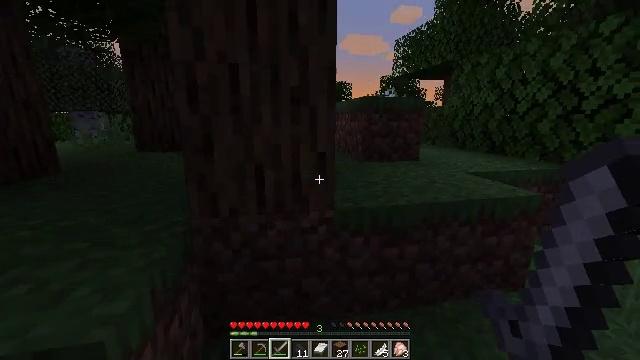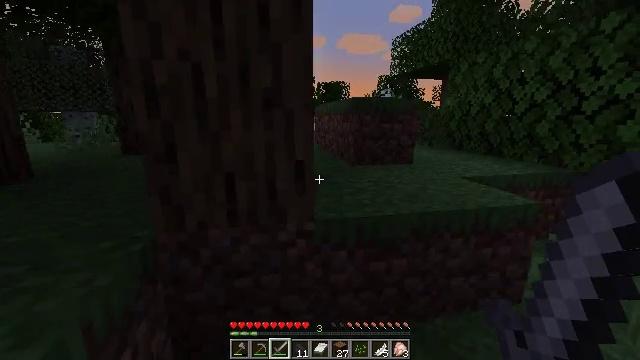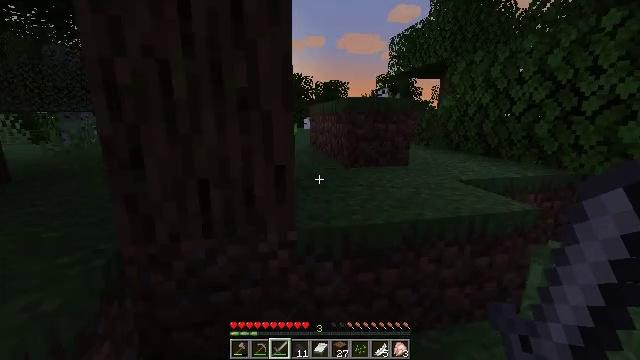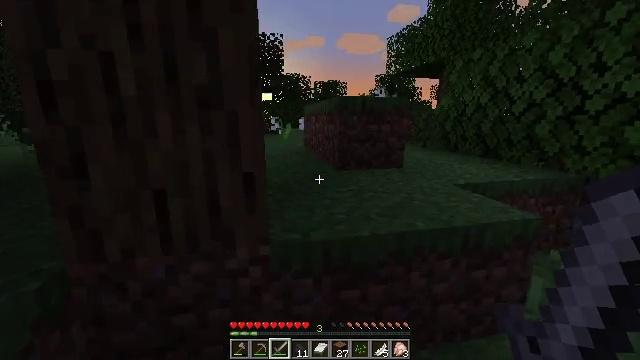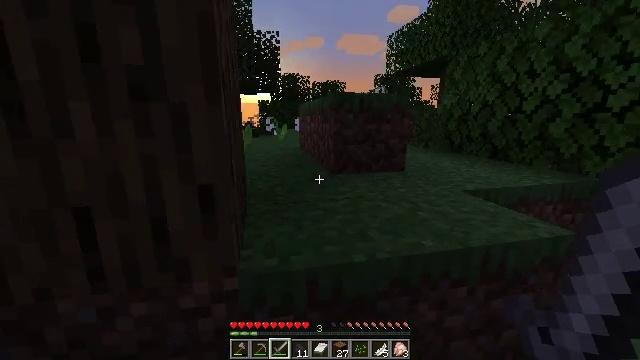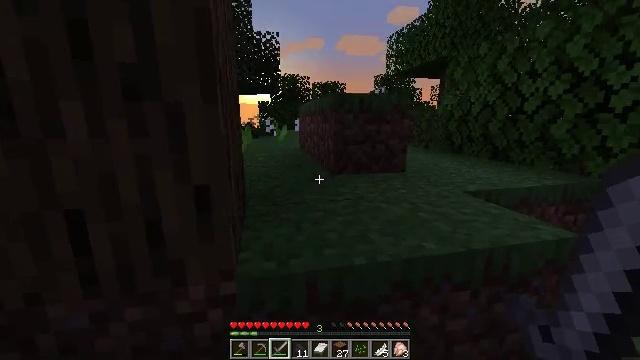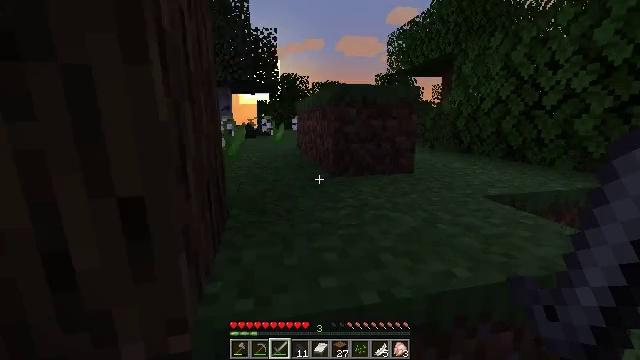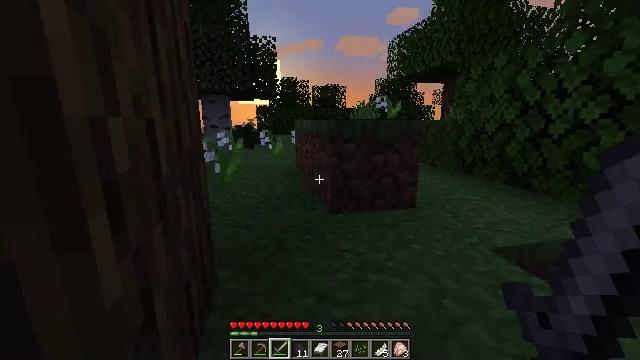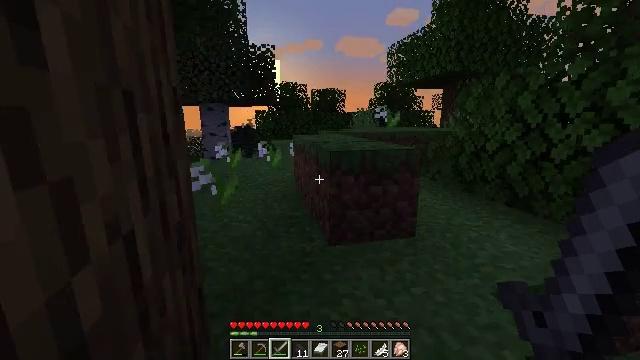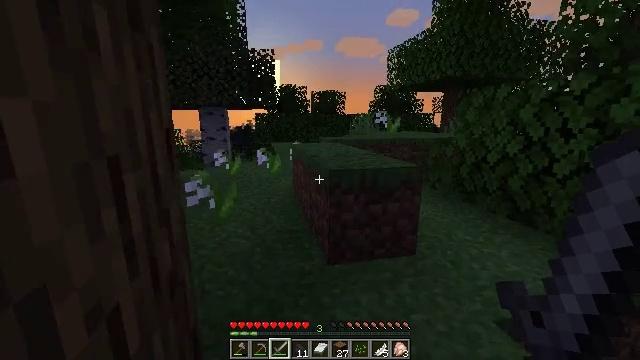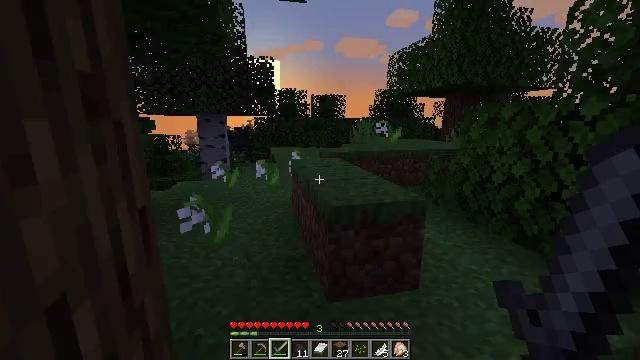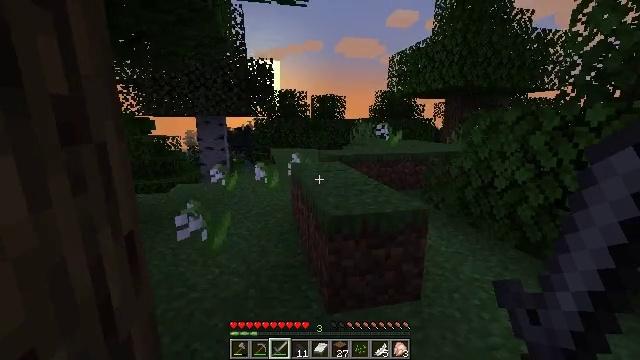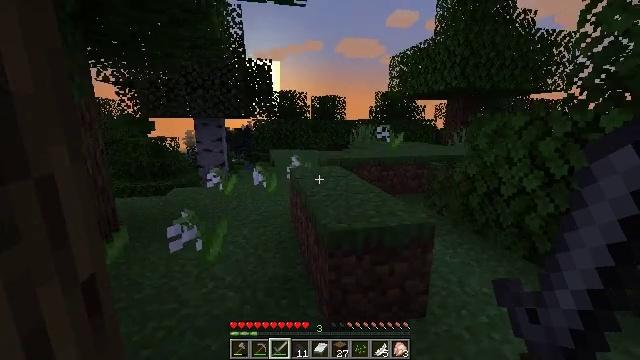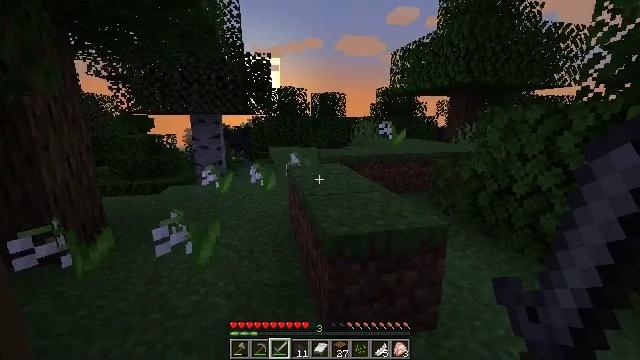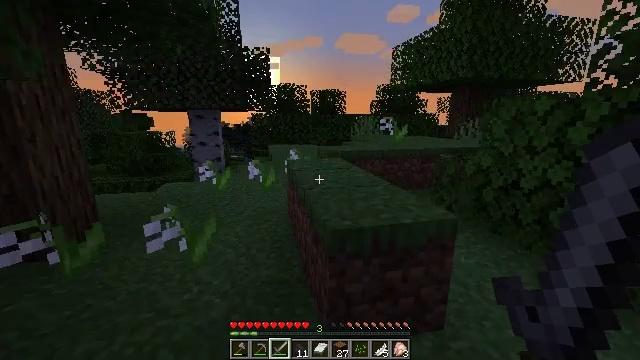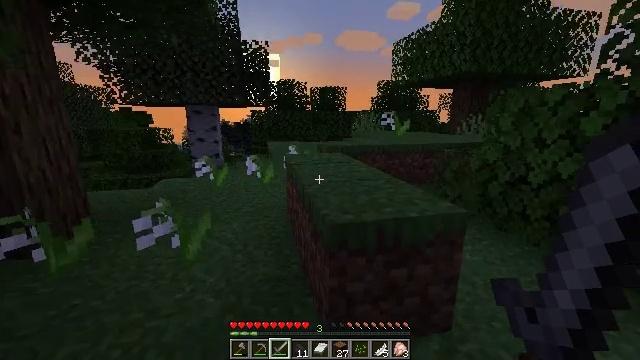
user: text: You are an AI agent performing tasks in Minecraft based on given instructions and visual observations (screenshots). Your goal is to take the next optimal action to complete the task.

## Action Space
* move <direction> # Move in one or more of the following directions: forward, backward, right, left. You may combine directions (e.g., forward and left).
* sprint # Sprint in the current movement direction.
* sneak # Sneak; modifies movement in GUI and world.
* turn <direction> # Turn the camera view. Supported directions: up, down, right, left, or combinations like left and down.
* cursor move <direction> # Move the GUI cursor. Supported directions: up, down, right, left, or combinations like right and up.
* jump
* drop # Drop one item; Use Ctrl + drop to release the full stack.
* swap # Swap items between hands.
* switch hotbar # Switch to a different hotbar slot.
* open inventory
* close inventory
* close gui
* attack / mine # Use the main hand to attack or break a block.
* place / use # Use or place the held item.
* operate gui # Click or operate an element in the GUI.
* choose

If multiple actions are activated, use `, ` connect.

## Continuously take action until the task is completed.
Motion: motion action
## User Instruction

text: Mine a lily of the valley.
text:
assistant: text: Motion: move forward and move right
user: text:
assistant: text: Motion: move forward and move right
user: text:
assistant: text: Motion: move forward
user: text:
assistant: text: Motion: move forward
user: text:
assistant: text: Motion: move forward
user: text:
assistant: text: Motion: move forward
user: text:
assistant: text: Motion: move forward, jump
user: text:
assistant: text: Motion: move forward, jump
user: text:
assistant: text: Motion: move forward, jump
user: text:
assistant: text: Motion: move forward, jump
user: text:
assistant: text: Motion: move forward
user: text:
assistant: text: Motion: move forward
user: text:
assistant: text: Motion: move forward
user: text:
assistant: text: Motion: move forward
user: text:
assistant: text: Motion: move forward
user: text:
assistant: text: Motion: move forward
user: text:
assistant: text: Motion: move forward
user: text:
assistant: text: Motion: move forward
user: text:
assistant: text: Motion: move forward
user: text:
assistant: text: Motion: move forward, jump
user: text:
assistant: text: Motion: move forward, turn left and down, jump
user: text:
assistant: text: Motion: move forward, turn left and down, jump
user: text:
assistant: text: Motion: move forward and move left, turn left and down
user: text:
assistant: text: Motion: move forward and move left, turn left and down
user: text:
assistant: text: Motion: move forward and move left
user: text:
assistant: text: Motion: move forward and move left, turn down
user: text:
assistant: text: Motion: move forward, turn left and down
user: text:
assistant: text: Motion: move forward, turn left and down
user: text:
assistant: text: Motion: move forward and move left, turn left and down
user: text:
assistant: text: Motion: move forward and move left, turn down